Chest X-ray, AP view. Patient: 60 years old, sex M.
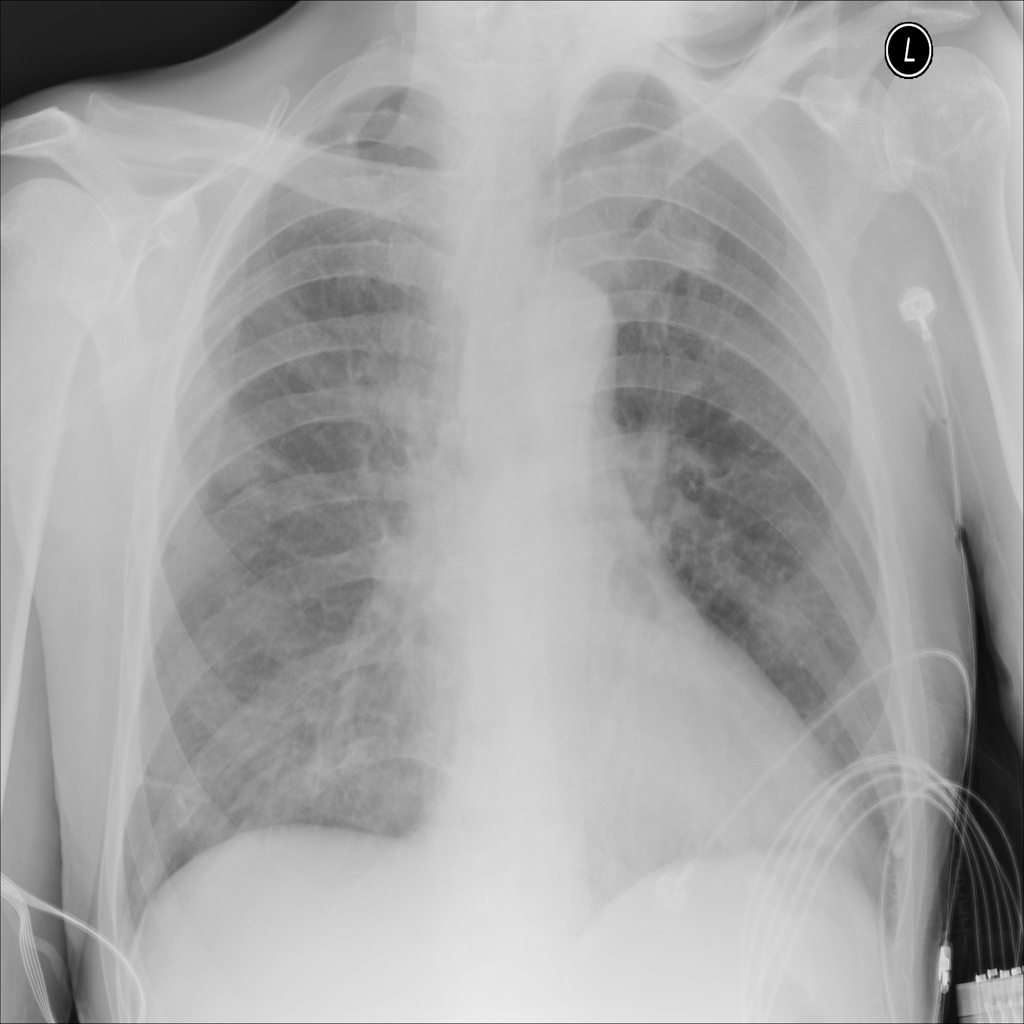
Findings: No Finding